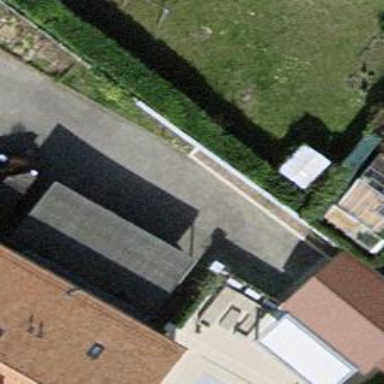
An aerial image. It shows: View of roof of building.